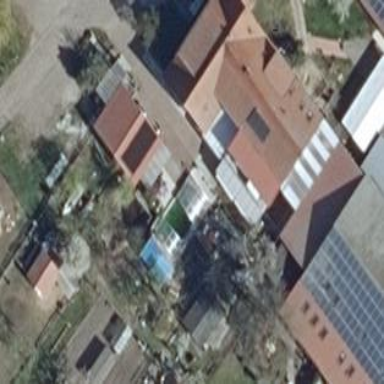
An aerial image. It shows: Residential building.